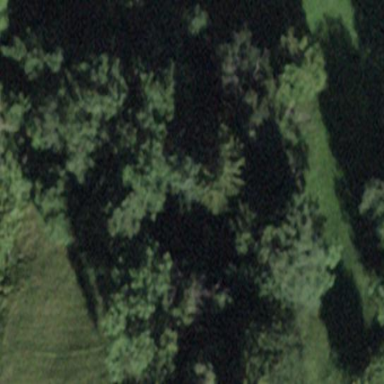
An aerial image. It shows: Forest area.